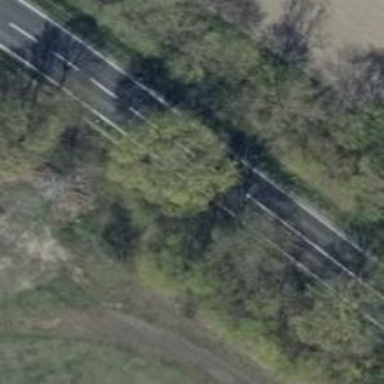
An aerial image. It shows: Asphalt road classified as primary highway.